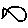
Label: fish